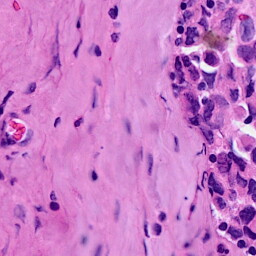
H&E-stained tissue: Breast